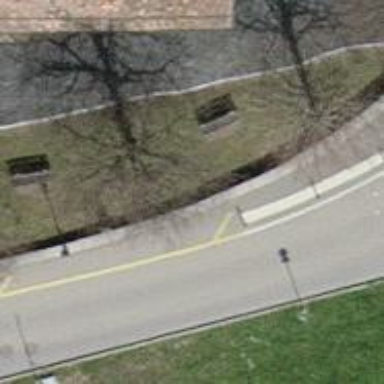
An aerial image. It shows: Bench.